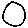
Label: circle